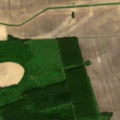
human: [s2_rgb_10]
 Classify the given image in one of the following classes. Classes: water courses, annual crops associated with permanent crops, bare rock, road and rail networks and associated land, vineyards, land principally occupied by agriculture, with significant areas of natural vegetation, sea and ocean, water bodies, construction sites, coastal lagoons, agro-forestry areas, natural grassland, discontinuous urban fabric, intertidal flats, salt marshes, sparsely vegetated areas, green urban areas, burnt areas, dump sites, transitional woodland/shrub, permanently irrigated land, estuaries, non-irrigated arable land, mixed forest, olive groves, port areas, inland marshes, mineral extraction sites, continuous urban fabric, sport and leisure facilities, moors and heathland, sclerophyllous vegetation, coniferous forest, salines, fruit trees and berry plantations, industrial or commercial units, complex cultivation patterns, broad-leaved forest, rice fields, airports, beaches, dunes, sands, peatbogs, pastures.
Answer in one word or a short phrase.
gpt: non-irrigated arable land, broad-leaved forest, transitional woodland/shrub